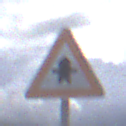
Verkehrszeichen: Vorfahrt
Umgebung: Outdoor, Suburban
Tageszeit: MorningAfternoon
Wetter: PartlyCloudy
Licht: Natural
Jahreszeit: NotSpecified
Kontrast: LowContrast